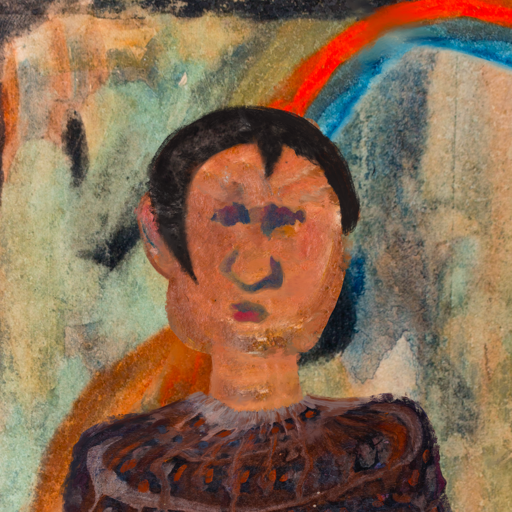
Background: Childish, Head And Neck Front: Boggyland, Face Front: In_The_Sun, Bust: Hypocrite, Hair Front: Roy_Bahadur, Head Accessory: Blank, Second Necklace: Blank, Necklace: Blank, Baby: Blank